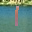
Label: 1